Question: Well i have a working spring-boot app that is running on a local computer just fine. However I noticed that when i do mvn package then none of my css or java scripts, locates in
'''
/src/main/wepapp/css
'''
are being copied into the jar file (package) created in the target directory.
spring boot reference guide says
> 65.3 Convert an existing application to Spring Boot "Static resources can be moved to /public (or /static or /resources or
/META-INF/resources) in the classpath root."24.1.4 Static Content "Do not use the src/main/webapp folder if your application will be packaged as a jar. Although this folder is a
common standard, it will only work with war packaging and it will be
silently ignored by most build tools if you generate a jar."
So that means that i can put all my js and css folders into the folder
'''
/src/main/resources/static
'''
i.e. now my structure looks like that
'''
/src/main/resources/static/css/
/src/main/resources/static/js/
'''
all of my thymeleaf templates however are still located in
'''
/src/main/resources/templates/
'''
I did that, and as far as i understand know i need to add the ResourceHandler to my ResourceHandlerRegistry. Previously when all of my ccs were in "/src/main/wepapp/css/" my ResourceHandlers looked like that and it worked very well for me.
'''
@Override
public void addResourceHandlers(ResourceHandlerRegistry registry) {
registry.addResourceHandler("/pdfs/**").addResourceLocations("/pdfs/").setCachePeriod(0);
registry.addResourceHandler("/img/**").addResourceLocations("/img/").setCachePeriod(0);
registry.addResourceHandler("/js/**").addResourceLocations("/js/").setCachePeriod(0);
registry.addResourceHandler("/css/**").addResourceLocations("/css/").setCachePeriod(0);
}
'''
I have tried adding multiple handlers like
'''
registry.addResourceHandler("/css/**").addResourceLocations("/css/").setCachePeriod(0);
'''
or
'''
registry.addResourceHandler("/css/**").addResourceLocations("/static/css/").setCachePeriod(0);
'''
or
'''
registry.addResourceHandler("/css/**").addResourceLocations("/").setCachePeriod(0);
'''
etc.
but none of them worked for me.
The html templates are displayed but the web browser console is reporing 404 when trying to locate /css/corresponing.css or /js/corresponing.js
I have deliberately disabled Spring security in my test project, in order to simplify debugging of this problem.
One more thing thing that i do not completely understand is the deployment assembly. I have read an article that said that when i do want to have particular folders into my target package jar file generated by maven, i do need to include those folder into my deployment assembly, well i did however "mvn package" is still not copping all of the content(inlcuding subfolders) of my /src/main/static folder into the target jar file. I see however the "templates" folder copied into the jar file. So there is some other magic happening behind the scene.

Here is how do i declare the css in my thymeleaf layout i.e.
'''
/src/main/resources/templates/layout.html
<!DOCTYPE html>
<html>
<head>
<title layout:title-pattern="$DECORATOR_TITLE - $CONTENT_TITLE">Task List</title>
<link rel="stylesheet" type="text/css" media="all" th:href="@{/css/syncServer.css}" href="../css/syncServer.css" />
...
</head>
<body>
...
</body>
</html>
'''
My question is: Is the configuration i done so far correct and if so what other options/settings i need to be aware of in order to make the app find the css files locates in /src/main/static/css/
Addition one
test project
'''
git@github.com:TheDictator/sArchitecture.git
'''
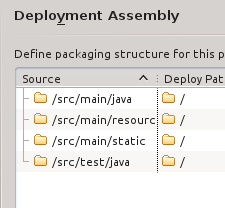
Answer: If you move you the whole 'static' directory into the 'resources' and totally remove the 'addResourceHandlers' configuration, then everything works fine.
That means that resources structure would look like the following image: